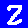
Digit: 2